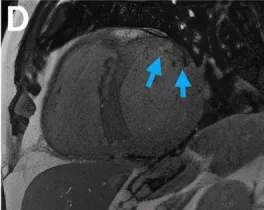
Cardiovascular magnetic resonance imaging with inversion recovery sequence using long inversion time showed area of no contrast uptake at the basal anterior and anterolateral wall (E, F) Left atrial appendage thrombus (yellow arrow) was also discovered on this sequence. Image enlarged using letsenhance. Io.
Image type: radiology (mri)